Field crop: maize
Growth stage: 2
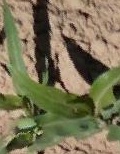
Species: maize